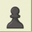
Piece: bP